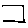
Label: square